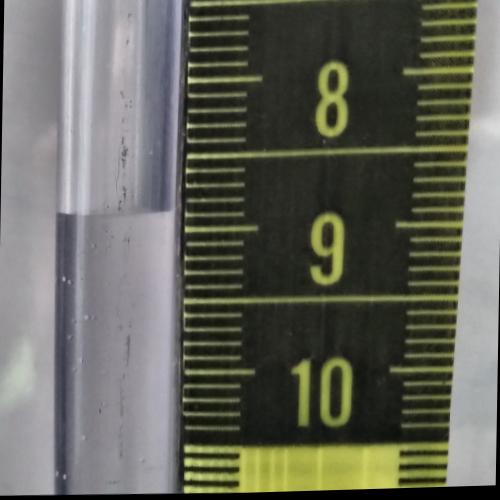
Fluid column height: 8.9 cm